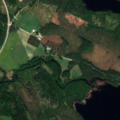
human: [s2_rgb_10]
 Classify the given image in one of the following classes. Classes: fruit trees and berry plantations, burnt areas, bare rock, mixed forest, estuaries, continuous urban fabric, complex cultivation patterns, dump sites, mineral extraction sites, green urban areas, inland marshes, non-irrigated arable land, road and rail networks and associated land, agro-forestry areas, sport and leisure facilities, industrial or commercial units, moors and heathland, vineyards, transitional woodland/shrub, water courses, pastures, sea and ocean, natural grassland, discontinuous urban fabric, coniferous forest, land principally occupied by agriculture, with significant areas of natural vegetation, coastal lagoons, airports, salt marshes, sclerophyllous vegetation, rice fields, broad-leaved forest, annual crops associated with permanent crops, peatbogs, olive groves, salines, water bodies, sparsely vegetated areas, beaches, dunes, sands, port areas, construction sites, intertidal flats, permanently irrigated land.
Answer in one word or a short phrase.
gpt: non-irrigated arable land, land principally occupied by agriculture, with significant areas of natural vegetation, coniferous forest, mixed forest, transitional woodland/shrub, water bodies